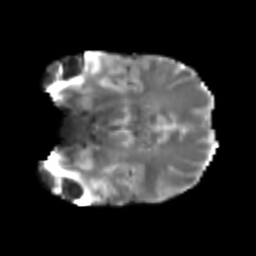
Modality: T2w
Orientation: coronal
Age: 35
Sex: male
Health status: healthy
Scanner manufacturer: philips
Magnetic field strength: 3 T
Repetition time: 4.031 s
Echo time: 0.08907 s